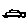
Label: car